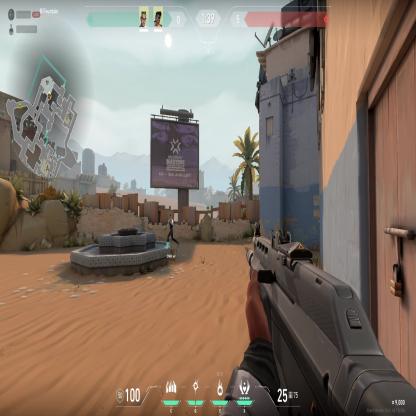
Label: teammate